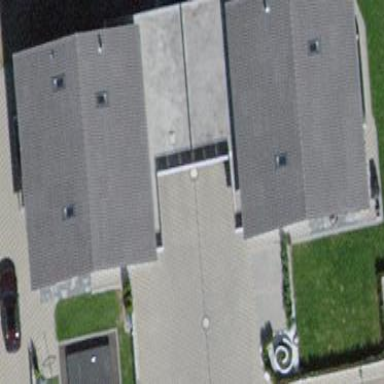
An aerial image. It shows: Group of garages.